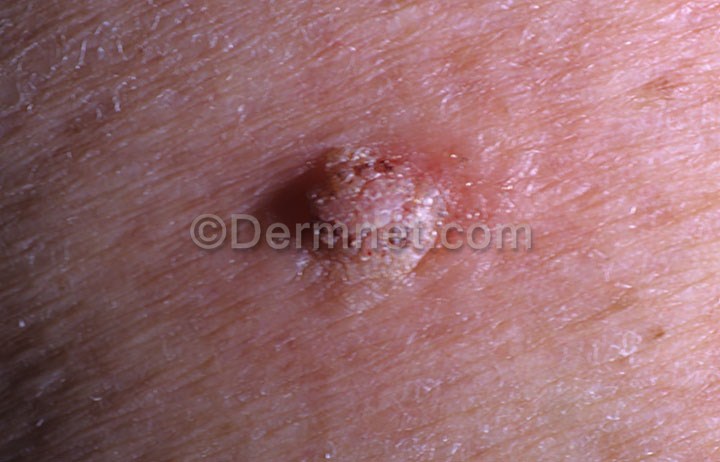
Disease: Seborrheic Keratoses and other Benign Tumors